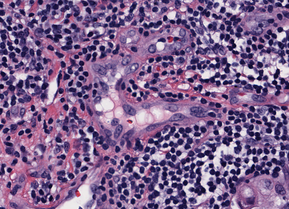
Tumor epithelial tissue: yes
Tumor-associated stroma tissue: yes
Normal tissue: no